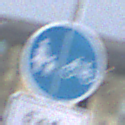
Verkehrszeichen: GetrennterRadUndGehwegRadwegRechts
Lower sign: HinweisDurchVerbaleAngabe2
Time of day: MorningAfternoon
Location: Outdoor (Urban)
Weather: Clear
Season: NotSpecified
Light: Natural